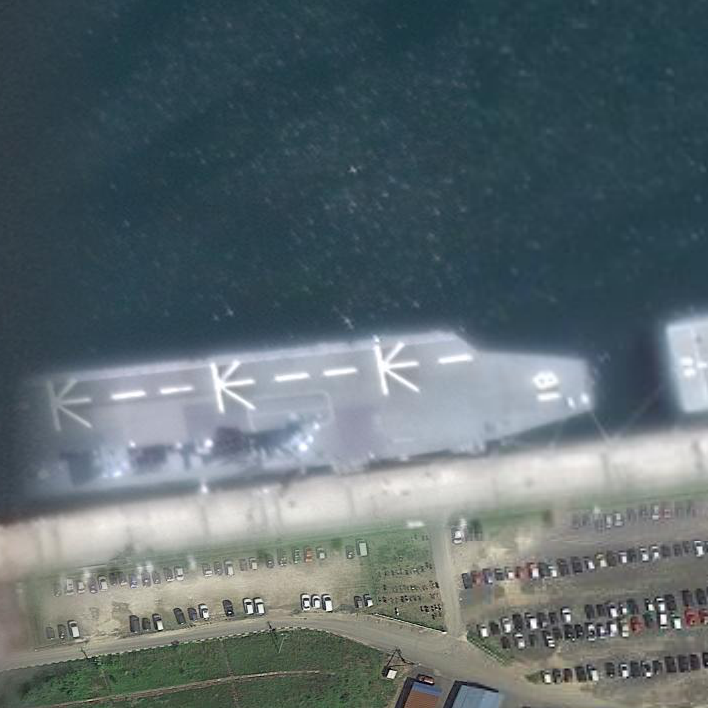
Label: assault